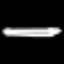
Label: pencil